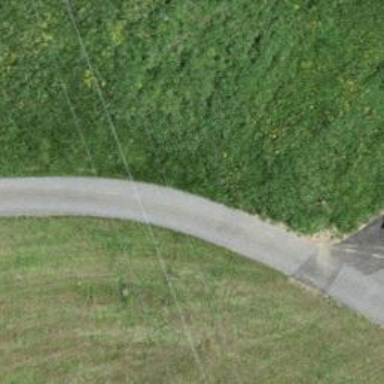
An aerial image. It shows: Asphalt driveway designated as service road.